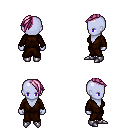
a pixel art fantasy rpg character, female body template, dark elf, purple skin, brown robe, red pants, pink long mohawk hairstyle, metal boots, four views (front, back, left, right), 2x2 character sprite sheet, small pixel art, hard edges, no anti-aliasing